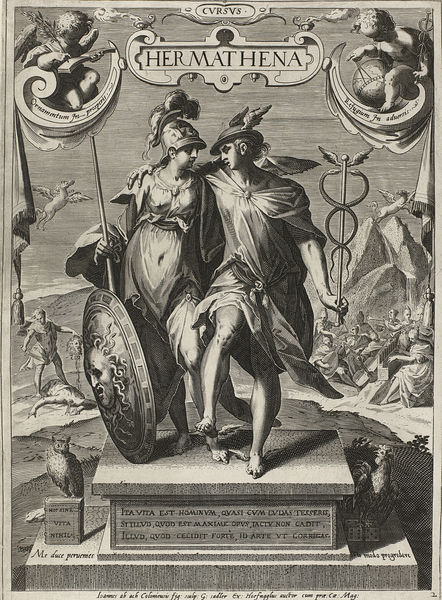
Titel: Carrière / Cursus
Künstler: Aegidius Sadeler
Standort: Amsterdam
Institution: Rijksmuseum
Schlagwörter: mann, frau, hut, gesicht, sockel, engel, schrift, stab, graphik, podest, schild, antike, druck, stich, helm, mythologie, götter, medusa, meduse, medusenhaupt, perseus, hahn, hermes, merkur, putten, kupferstich, eule, athene, minerva, athena, latein, musikanten, äskulap, ischof, doppelschlange, hermathena, aeskulapschlange, minerwa, äskolap